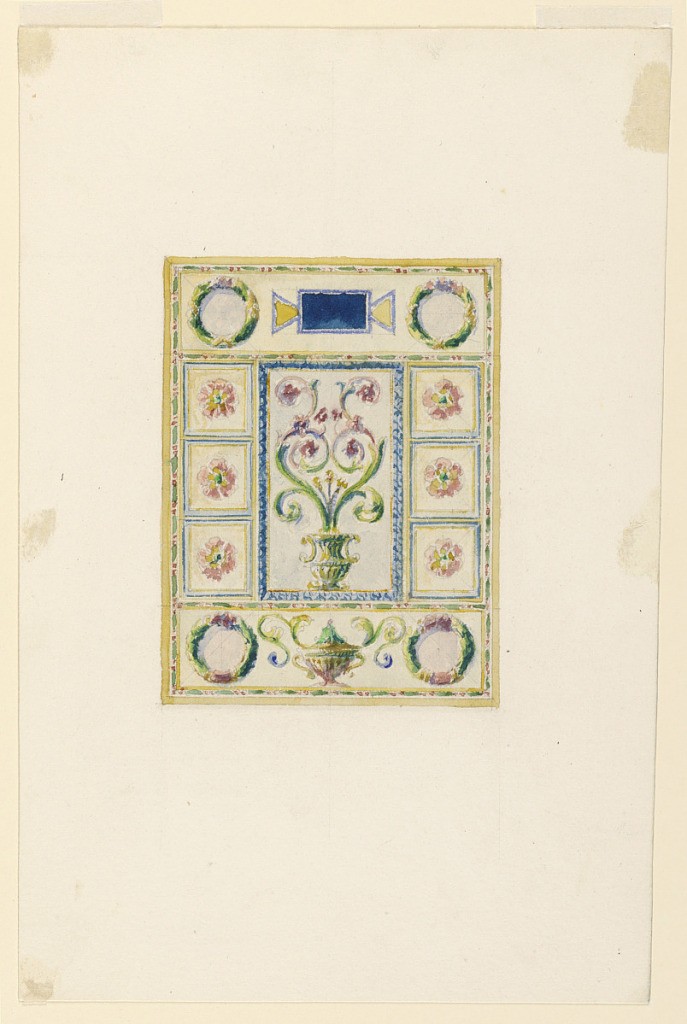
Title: Design for a Decorative Panel
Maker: John La Farge, American, 1835–1910
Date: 1880–1900
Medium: Graphite and watercolor on paper
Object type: Drawing
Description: In center, a tree-of-life motif, bordered by square panels at the sides and rectangular ones top and bottom, with wreaths at the corners. Below, an urn.